A spectrogram of one vibration snapshot from a rotating-machine test bench is shown (time on one axis, frequency on the other). Classify the rotor condition as one of: normal, misalignment, unbalance, looseness.
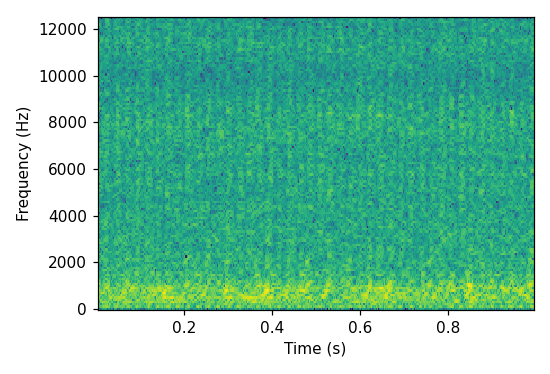
Answer: unbalance